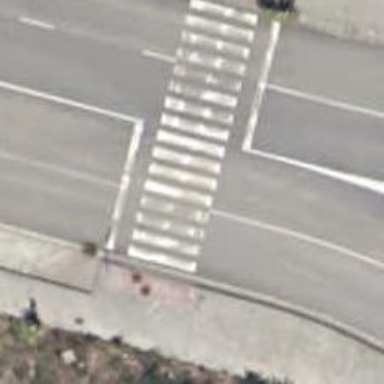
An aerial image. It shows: Zebra crossing on the road.